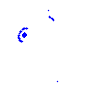
Particle: electron